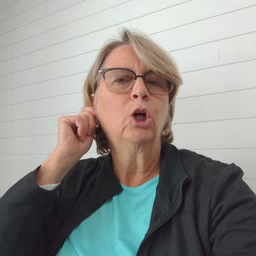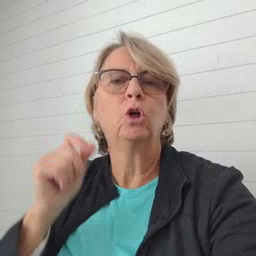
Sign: ear